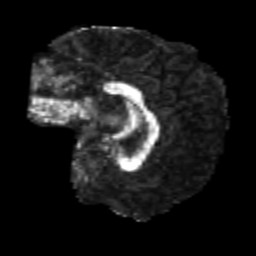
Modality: FA
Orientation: sagittal
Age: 23
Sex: male
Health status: healthy
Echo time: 0.074 s